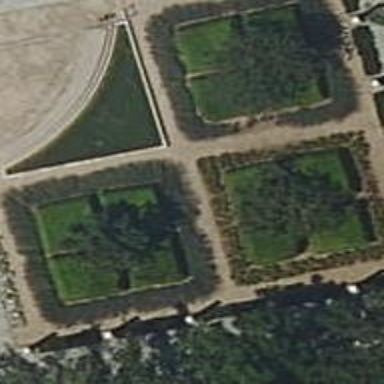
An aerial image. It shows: Garden enclosed by hedge.